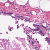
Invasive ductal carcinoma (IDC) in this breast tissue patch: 0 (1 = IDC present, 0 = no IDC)